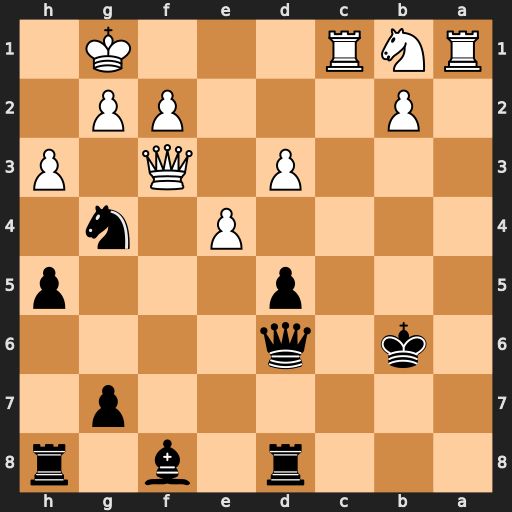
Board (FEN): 3r1b1r/6p1/1k1q4/3p3p/4P1n1/3P1Q1P/1P3PP1/RNR3K1
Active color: b
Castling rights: -
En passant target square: -
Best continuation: Qh2+ Kf1 Qh1+ Ke2 Qxc1